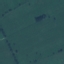
Land use / land cover: Pasture